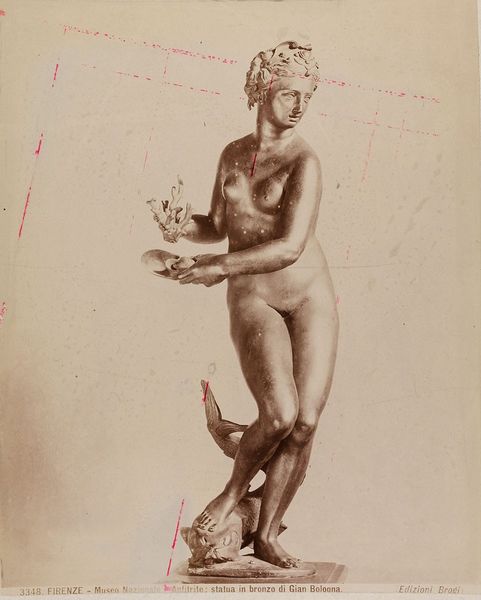
Titel: Firenze - Museo Nazionale: Anfitrite, statua in bronze di Gian Bologna
Künstler: Giacomo Brogi
Standort: Hamburg
Institution: Museum für Kunst und Gewerbe Hamburg
Schlagwörter: akt, frau, skulptur, frauenakt, plastik, foto, fotografie, photographie, photo, nereiden, amphibien, albumin, bildhauerkunst, lichtbild, amphitrite, aktdarstellung, dokumentarfotografie, weibliche, sachfotografie, bildwerke, angewandte und bildende kunst, hessische systematik, schwarzweißpositivverfahren, silbersalzverfahren, schwarzweißfotografie, berichtende, objektstudien, sachphotographie, albuminpapier, götter